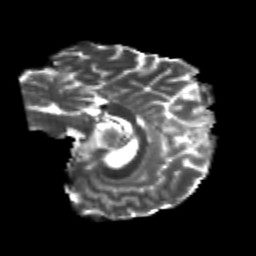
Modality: T2w
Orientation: sagittal
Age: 22
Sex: male
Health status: healthy
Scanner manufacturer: philips
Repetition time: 7.386 s
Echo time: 0.08599 s